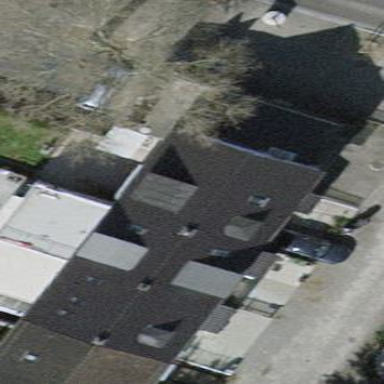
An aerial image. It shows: Terrace-style building with gabled roof.